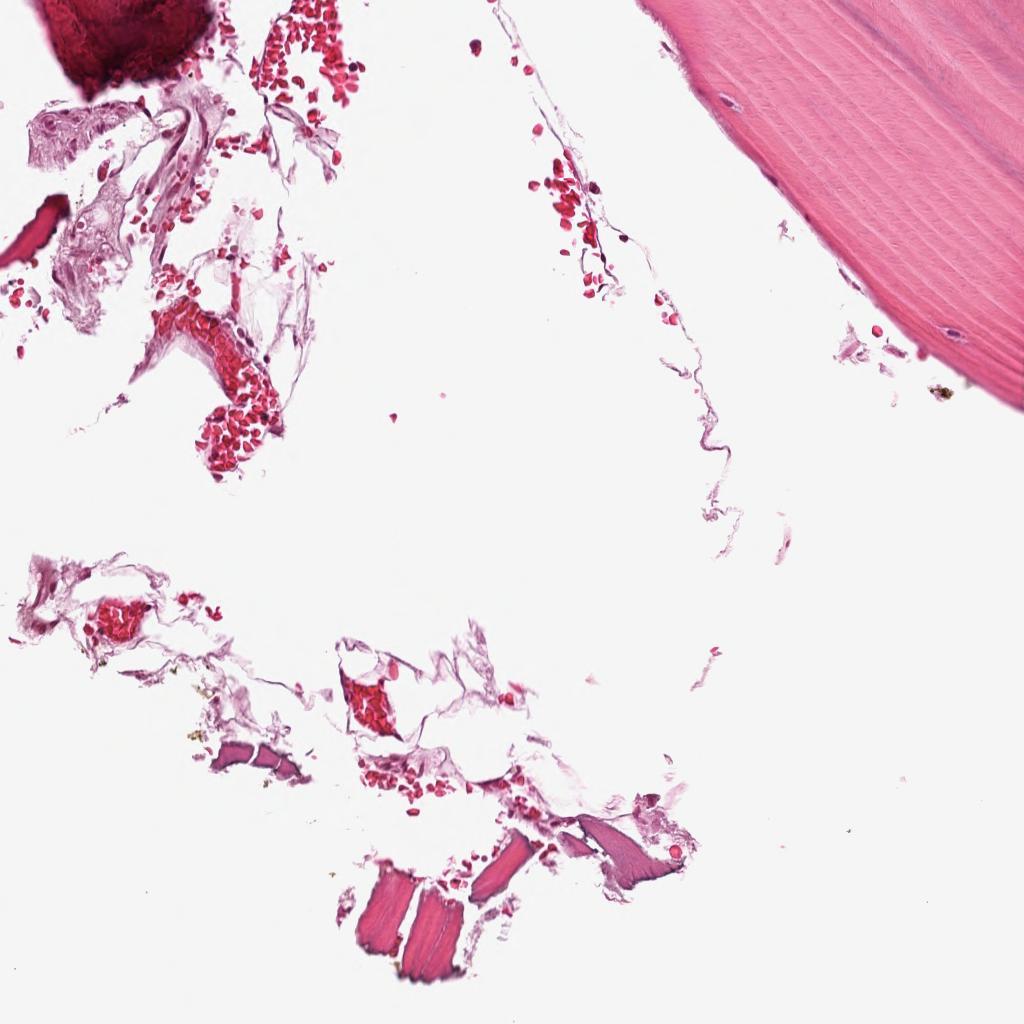
Label: Non-Tumor